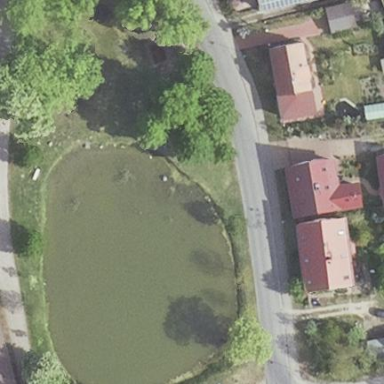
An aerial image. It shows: Pond with natural water.